Field crop: tomato
Growth stage: 1
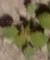
Species: solanum